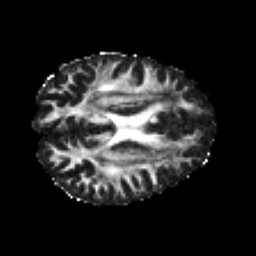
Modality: FA
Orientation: axial
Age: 25
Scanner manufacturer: philips
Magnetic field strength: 3 T
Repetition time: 8.593 s
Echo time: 0.1268 s